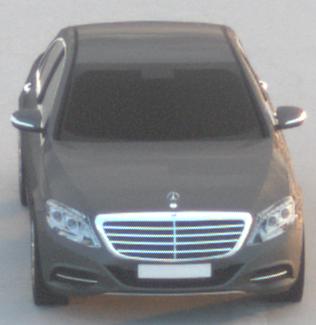
Make: Mercedes-Benz
Model: S 400 HYBRID
Detailed model: S-Class (222) Limousine
Model produced from: 2013/05
Model produced until: 2015/04
Doors: 4
Color: gray
Road condition: dry road
Daytime: sunrise or sunset
Contrast: low contrast